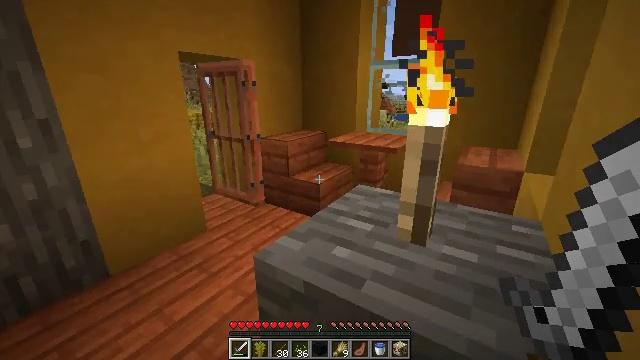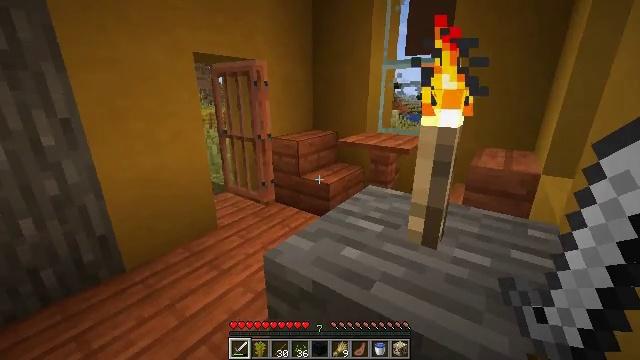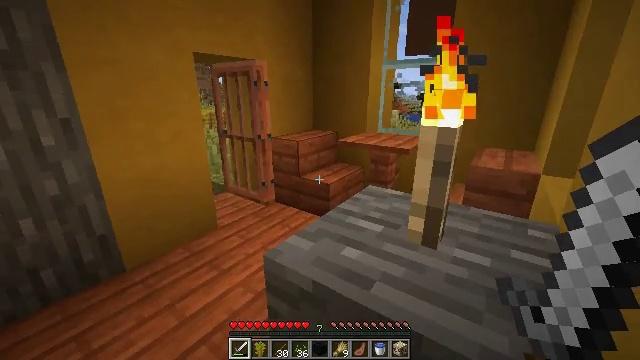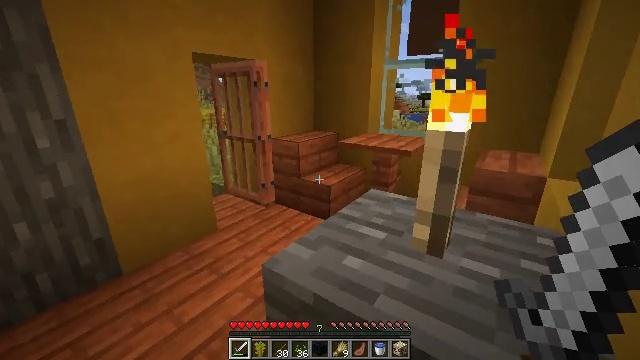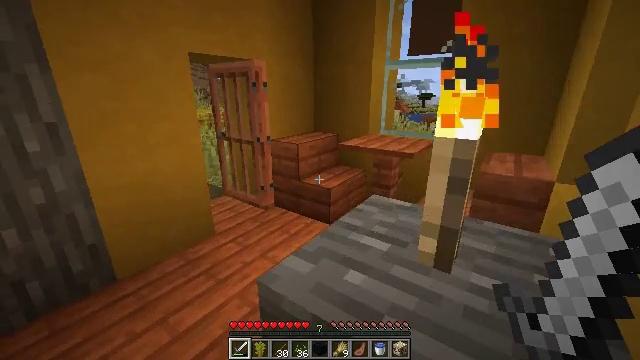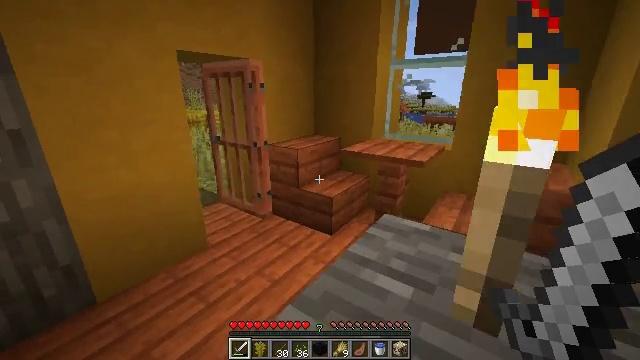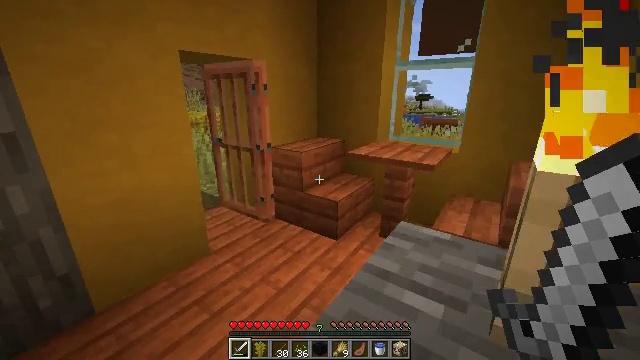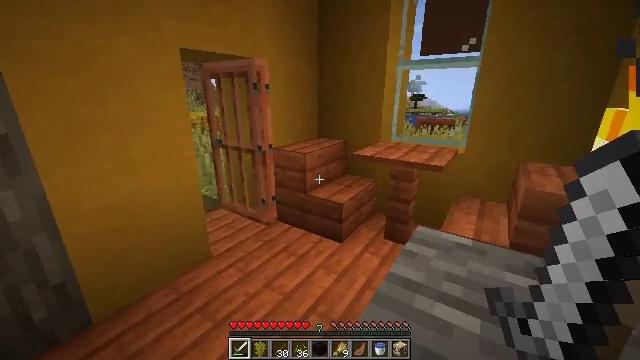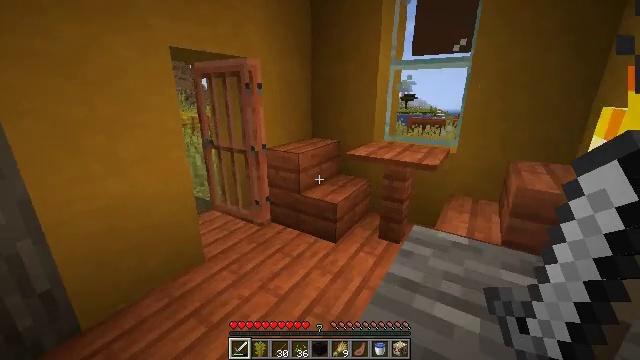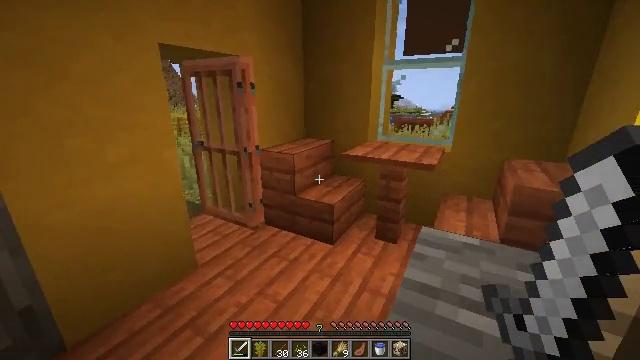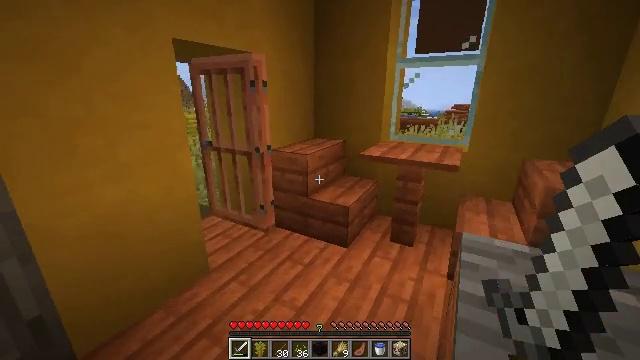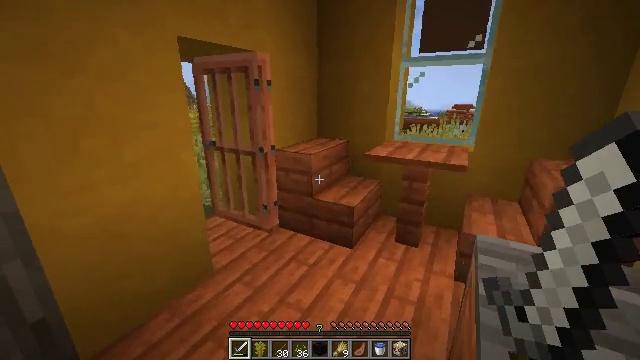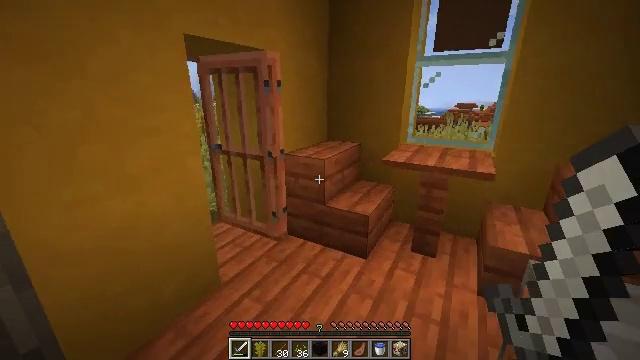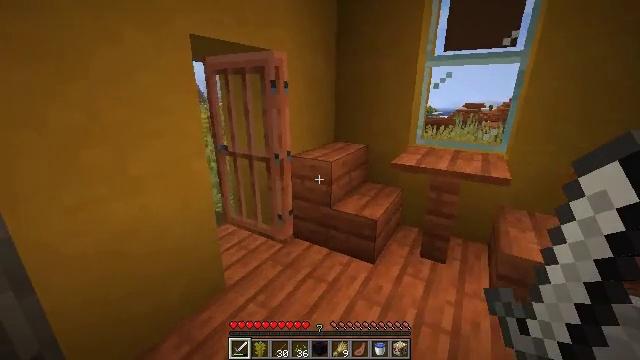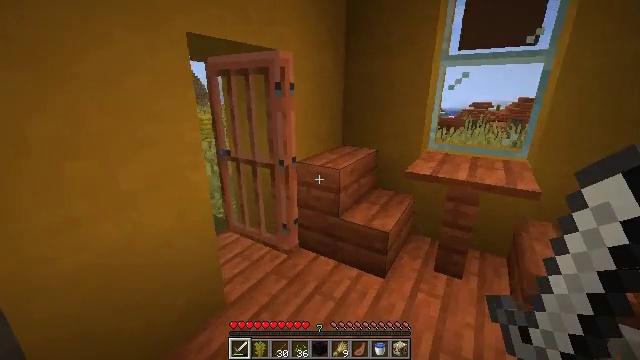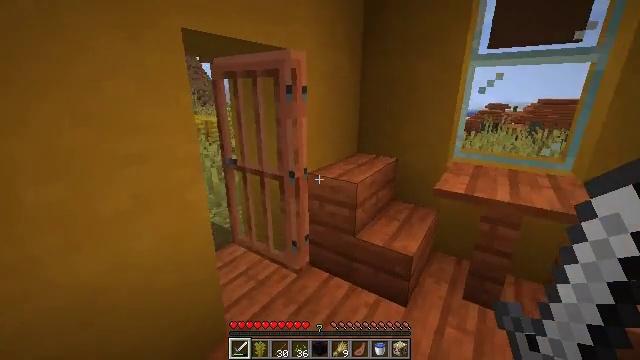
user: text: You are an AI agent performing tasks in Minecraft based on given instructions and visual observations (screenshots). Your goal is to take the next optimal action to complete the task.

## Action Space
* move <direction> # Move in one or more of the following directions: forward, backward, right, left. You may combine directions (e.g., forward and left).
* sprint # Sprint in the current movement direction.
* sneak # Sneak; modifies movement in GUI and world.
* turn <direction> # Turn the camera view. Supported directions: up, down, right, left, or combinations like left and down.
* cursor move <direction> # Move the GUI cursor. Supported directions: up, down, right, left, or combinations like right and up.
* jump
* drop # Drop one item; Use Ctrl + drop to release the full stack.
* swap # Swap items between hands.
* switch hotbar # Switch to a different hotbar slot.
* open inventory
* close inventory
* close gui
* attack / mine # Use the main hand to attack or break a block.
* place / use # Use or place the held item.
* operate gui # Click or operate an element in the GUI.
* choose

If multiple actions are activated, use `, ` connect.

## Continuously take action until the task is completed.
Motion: motion action
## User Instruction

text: Mine a hay block from the field.
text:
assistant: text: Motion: turn left
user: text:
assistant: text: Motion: no_op
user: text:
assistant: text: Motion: move forward
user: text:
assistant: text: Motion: move forward
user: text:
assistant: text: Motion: move forward
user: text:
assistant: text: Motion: move forward
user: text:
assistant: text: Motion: move forward, turn right
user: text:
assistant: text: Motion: move forward, turn right
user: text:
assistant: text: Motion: move forward, turn right
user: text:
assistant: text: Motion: move forward
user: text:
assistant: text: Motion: move forward
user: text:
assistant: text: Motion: move forward
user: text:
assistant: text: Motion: move forward, turn left
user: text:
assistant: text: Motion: move forward, turn left
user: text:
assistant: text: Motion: move forward, turn left
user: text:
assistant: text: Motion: move forward, turn left
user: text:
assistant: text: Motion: move forward, turn left
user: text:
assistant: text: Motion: move forward, turn left
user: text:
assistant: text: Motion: move forward, turn left
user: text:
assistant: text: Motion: move forward, turn left
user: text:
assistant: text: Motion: move forward, turn left
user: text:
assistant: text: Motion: move forward, turn left
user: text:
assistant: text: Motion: move forward, turn left
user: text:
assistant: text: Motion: move forward
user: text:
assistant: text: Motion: move forward
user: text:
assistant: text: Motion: move forward
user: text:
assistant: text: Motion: move forward, turn left
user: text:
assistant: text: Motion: move forward, turn left
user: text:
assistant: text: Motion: move forward
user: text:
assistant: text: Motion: move forward